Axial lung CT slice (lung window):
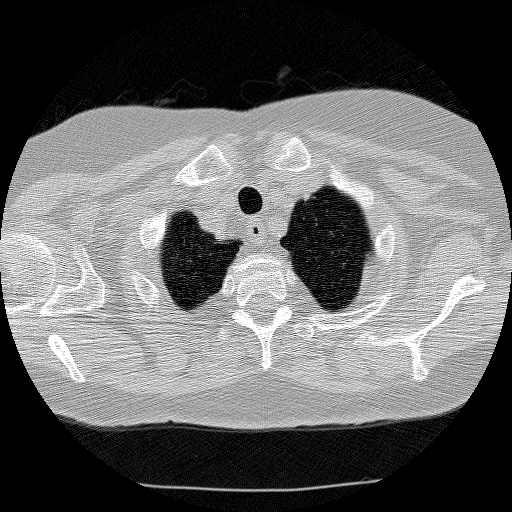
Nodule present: no